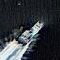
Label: civil